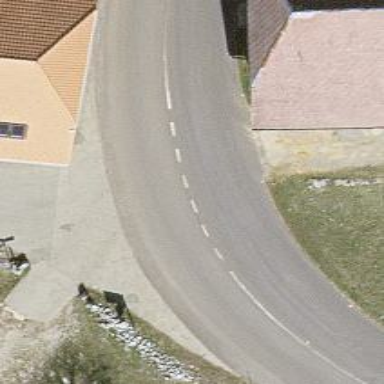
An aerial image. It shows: Bus stop along the road.